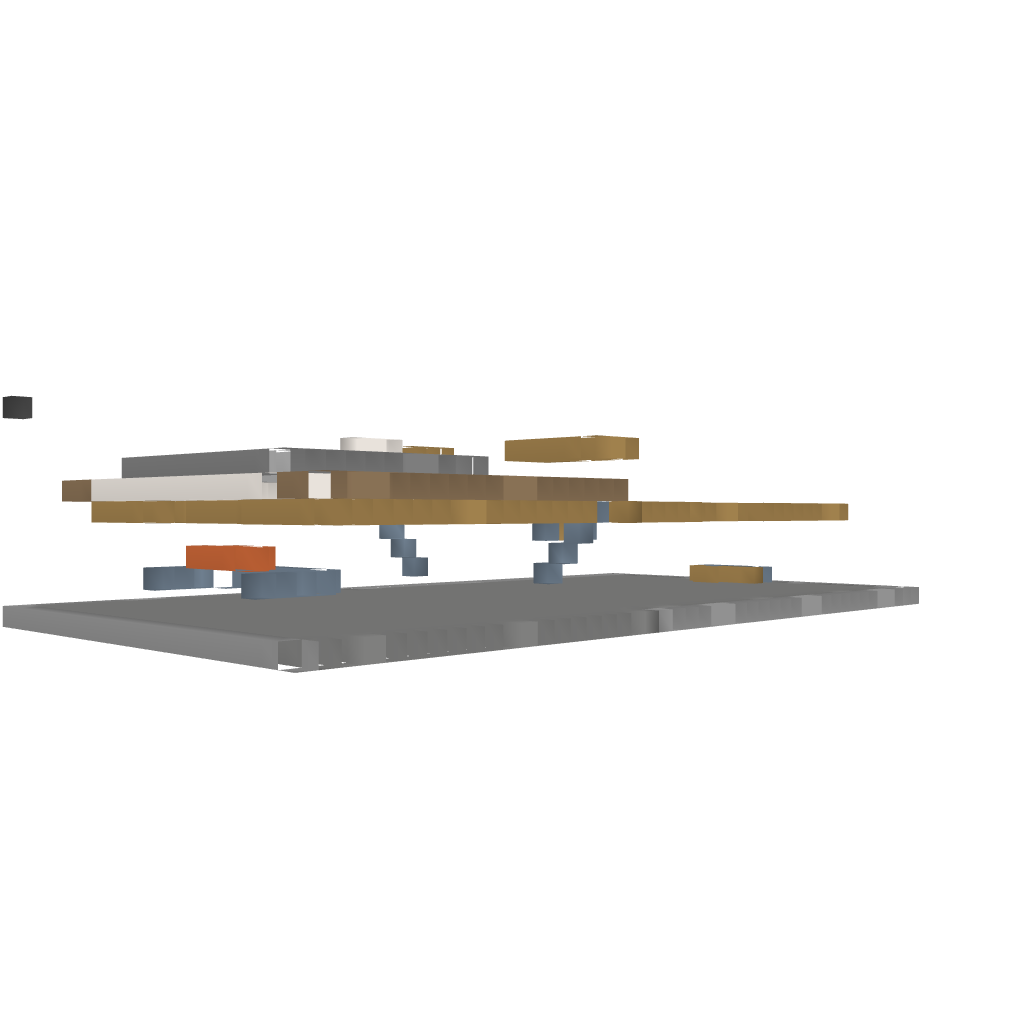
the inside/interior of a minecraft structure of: Mini Mansion